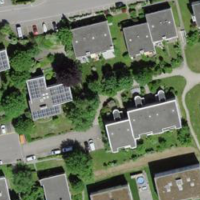
EUNIS habitat code: 55
Species observed at this site:
Plantago media